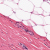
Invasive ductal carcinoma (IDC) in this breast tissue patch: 0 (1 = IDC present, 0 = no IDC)